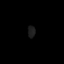
Tissue: skin
Cell type: Epithelial cells
Senescence score: 0.9262
Nuclear area (px): 87
Mean DAPI intensity: 28.414